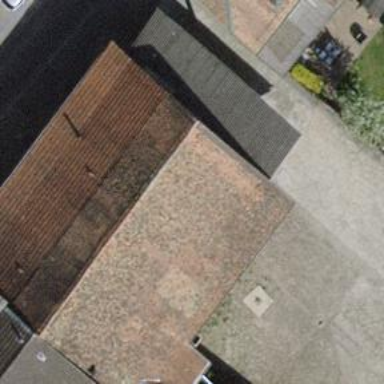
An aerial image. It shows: View of roof of building.